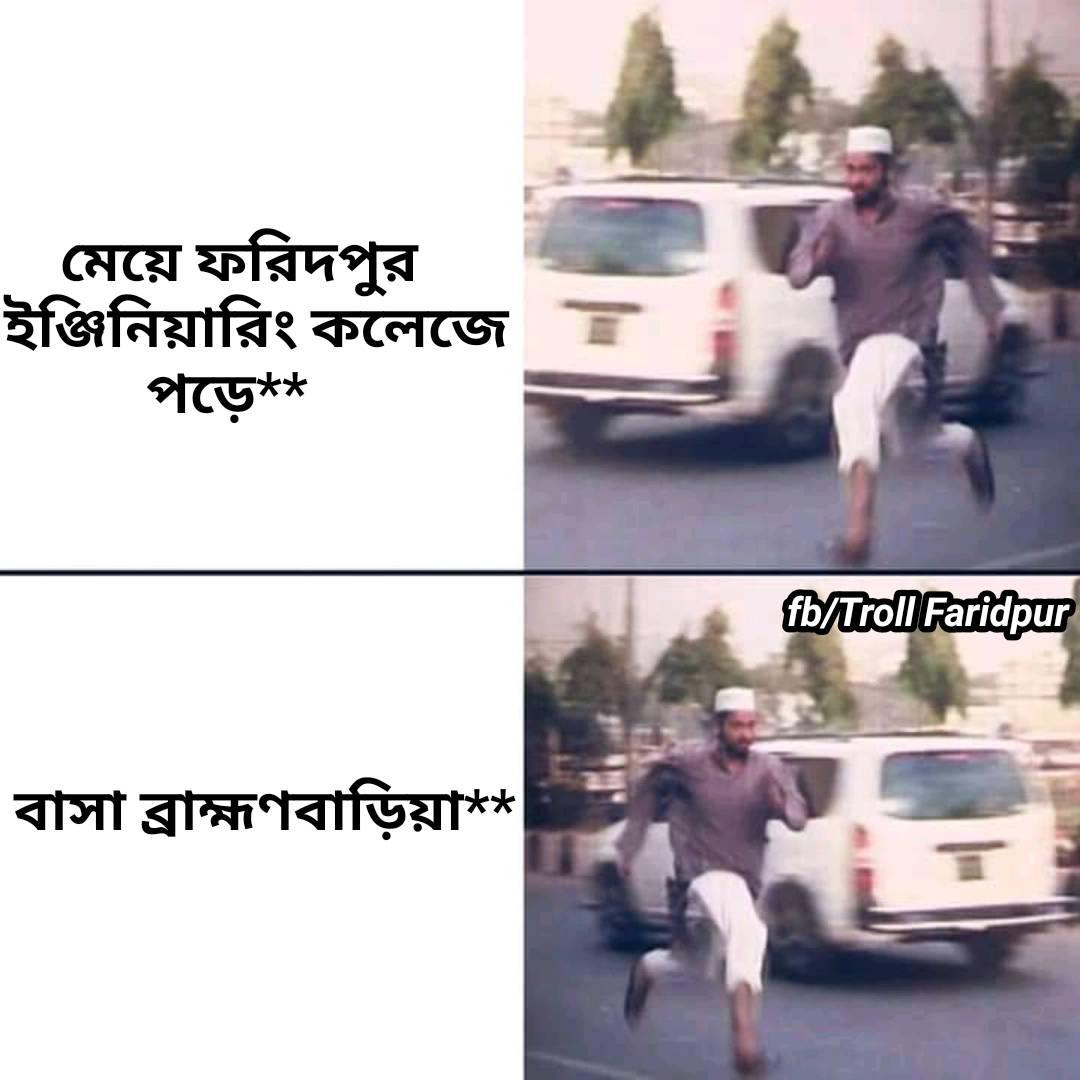
Caption: মেয়ে ফরিদপুর ইঞ্জিনিয়ারিং কলেজে পড়ে **    বাসা ব্রাক্ষ্মনবাড়িয়া **
Label: hate